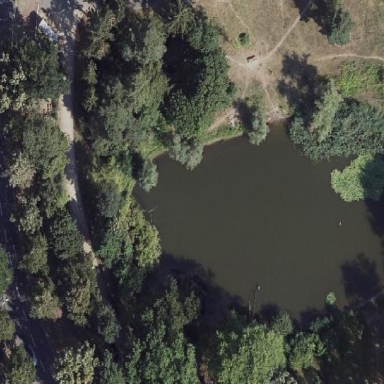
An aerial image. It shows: Peaceful pond surrounded by nature.